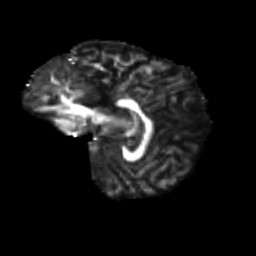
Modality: FA
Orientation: sagittal
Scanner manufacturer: siemens
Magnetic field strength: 3 T
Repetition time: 9.2 s
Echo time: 0.084 s